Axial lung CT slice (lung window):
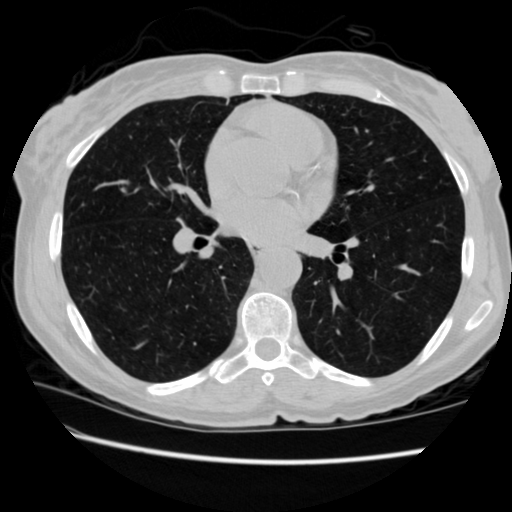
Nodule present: no